Question: I want to change the tics in color bar and use the following code:
'''
set cbtics ('80k' 80000, '70k' 70000, '60k' 60000, '50k' 50000, '40k' 40000, '30k' 30000, '20k' 20000, '10k' 10000, '0' 0);
'''
in
'''
set palette negative rgb 21,22,23 #Reverse hot color palette;
set pm3d;
set pm3d map;
set size square;
unset surface;
set cbtics ('80k' 80000, '70k' 70000, '60k' 60000, '50k' 50000, '40k' 40000, '30k' 30000, '20k' 20000, '10k' 10000, '0' 0);
splot "-" using 1:2:3 notitle w l;
#Nsn Nss I
0 1 1043.21579
0 1.2 <PHONE>
0 1.4 <PHONE>
0 1.6 <PHONE>
0 1.8 <PHONE>
0 2 <PHONE>
0 2.2 <PHONE>
0 2.4 <PHONE>
0 2.6 8723.6675
0 2.8 11088.20259
0 3 13970.37365
0 3.2 17425.72173
0 3.4 21487.87799
0 3.6 26157.84254
0 3.8 31392.75879
0 4 37093.42993
0 4.2 43100.81203
0 4.4 49209.92397
0 4.6 55179.53388
0 4.8 60760.17859
0 5 65723.19313
0 5.2 69885.99341
0 5.4 73129.2729
0 5.6 75402.99089
0 5.8 76721.36307
0 6 77150.78936
0 6.2 76793.34389
0 6.4 75770.13602
0 6.6 74208.25289
0 6.8 72230.49771
0 7 69948.39334
0 7.2 67458.88269
0 7.4 64842.59489
0 7.6 62165.53434
0 7.8 59479.62765
0 8 56823.96778
0 8.2 54228.81377
0 8.4 51714.62402
0 8.6 49295.82775
0 8.8 46981.41561
0 9 44776.38148
0 9.2 42682.75875
0 9.4 40699.61104
0 9.6 38825.09243
0 9.8 37056.01801
0 10 35388.49312
0.2 1 <PHONE>
0.2 1.2 <PHONE>
0.2 1.4 <PHONE>
0.2 1.6 <PHONE>
0.2 1.8 <PHONE>
0.2 2 <PHONE>
0.2 2.2 <PHONE>
0.2 2.4 <PHONE>
0.2 2.6 9338.2998
0.2 2.8 11901.32779
0.2 3 15023.52448
0.2 3.2 18758.40454
0.2 3.4 23131.42954
0.2 3.6 28127.75273
0.2 3.8 33680.41395
0.2 4 39659.01202
0.2 4.2 45869.97812
0.2 4.4 52076.01559
0.2 4.6 58012.28903
0.2 4.8 63419.84035
0.2 5 68076.9759
0.2 5.2 71823.22126
0.2 5.4 74571.99545
0.2 5.6 76310.3982
0.2 5.8 77088.25873
0.2 6 77001.81584
0.2 6.2 76174.89832
0.2 6.4 74741.97953
0.2 6.6 72836.17328
0.2 6.8 70580.57362
0.2 7 68083.01012
0.2 7.2 65434.33282
0.2 7.4 62707.93114
0.2 7.6 59962.29497
0.2 7.8 57242.13772
0.2 8 54579.99754
0.2 8.2 52000.32096
0.2 8.4 49518.63504
0.2 8.6 47145.21179
0.2 8.8 44885.61994
0.2 9 42742.06899
0.2 9.2 40714.35066
0.2 9.4 38799.78627
0.2 9.6 36995.13092
0.2 9.8 35296.12301
0.2 10 33698.04082
e
'''
Here is the full code: <URL>
However, when I plot, the tics '80k' and '0' are absent:

How can I solve this.
Can I format the tics to use k as unit use short command? I mean do not manually mark all new tics.
Thanks.
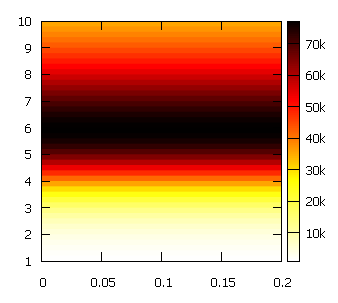
Answer: How about using cbrange and set format cb instead, i.e.:
'''
set cbrange [0:8e4]
set format cb "%.0s%c"
'''
instead of
'''
set cbtics ('80k' 80000, '70k' 70000, '60k' 60000, '50k' 50000, '40k' 40000, '30k' 30000, '20k' 20000, '10k' 10000, '0' 0);
'''
in your example. I think this is also a more elegant solution
(Edited, k changed to %c based on Christoph's suggestion, see comments)